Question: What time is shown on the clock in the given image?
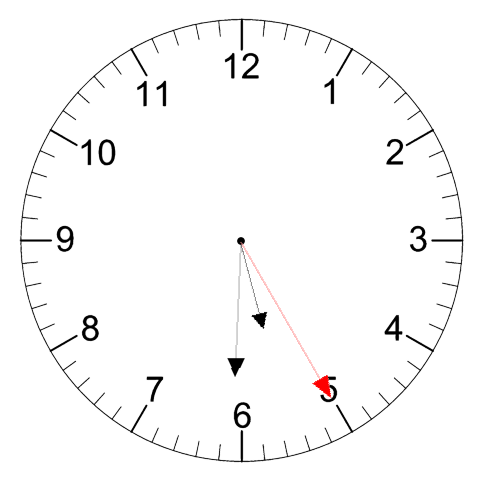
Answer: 05:30:25